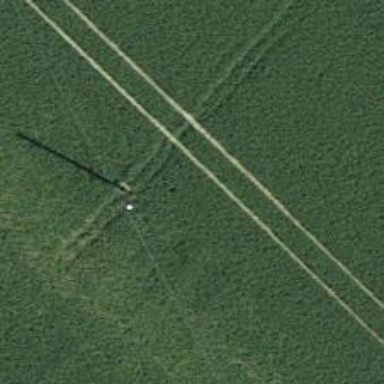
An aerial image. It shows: Power pole.